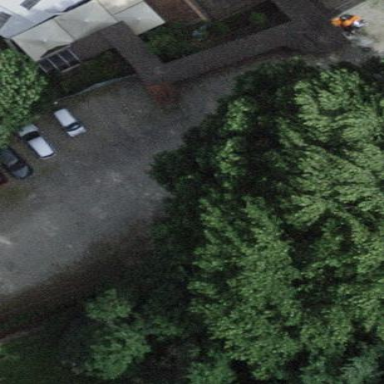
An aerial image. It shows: Parking area with gravel surface.